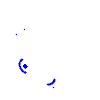
Particle: kaon